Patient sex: F
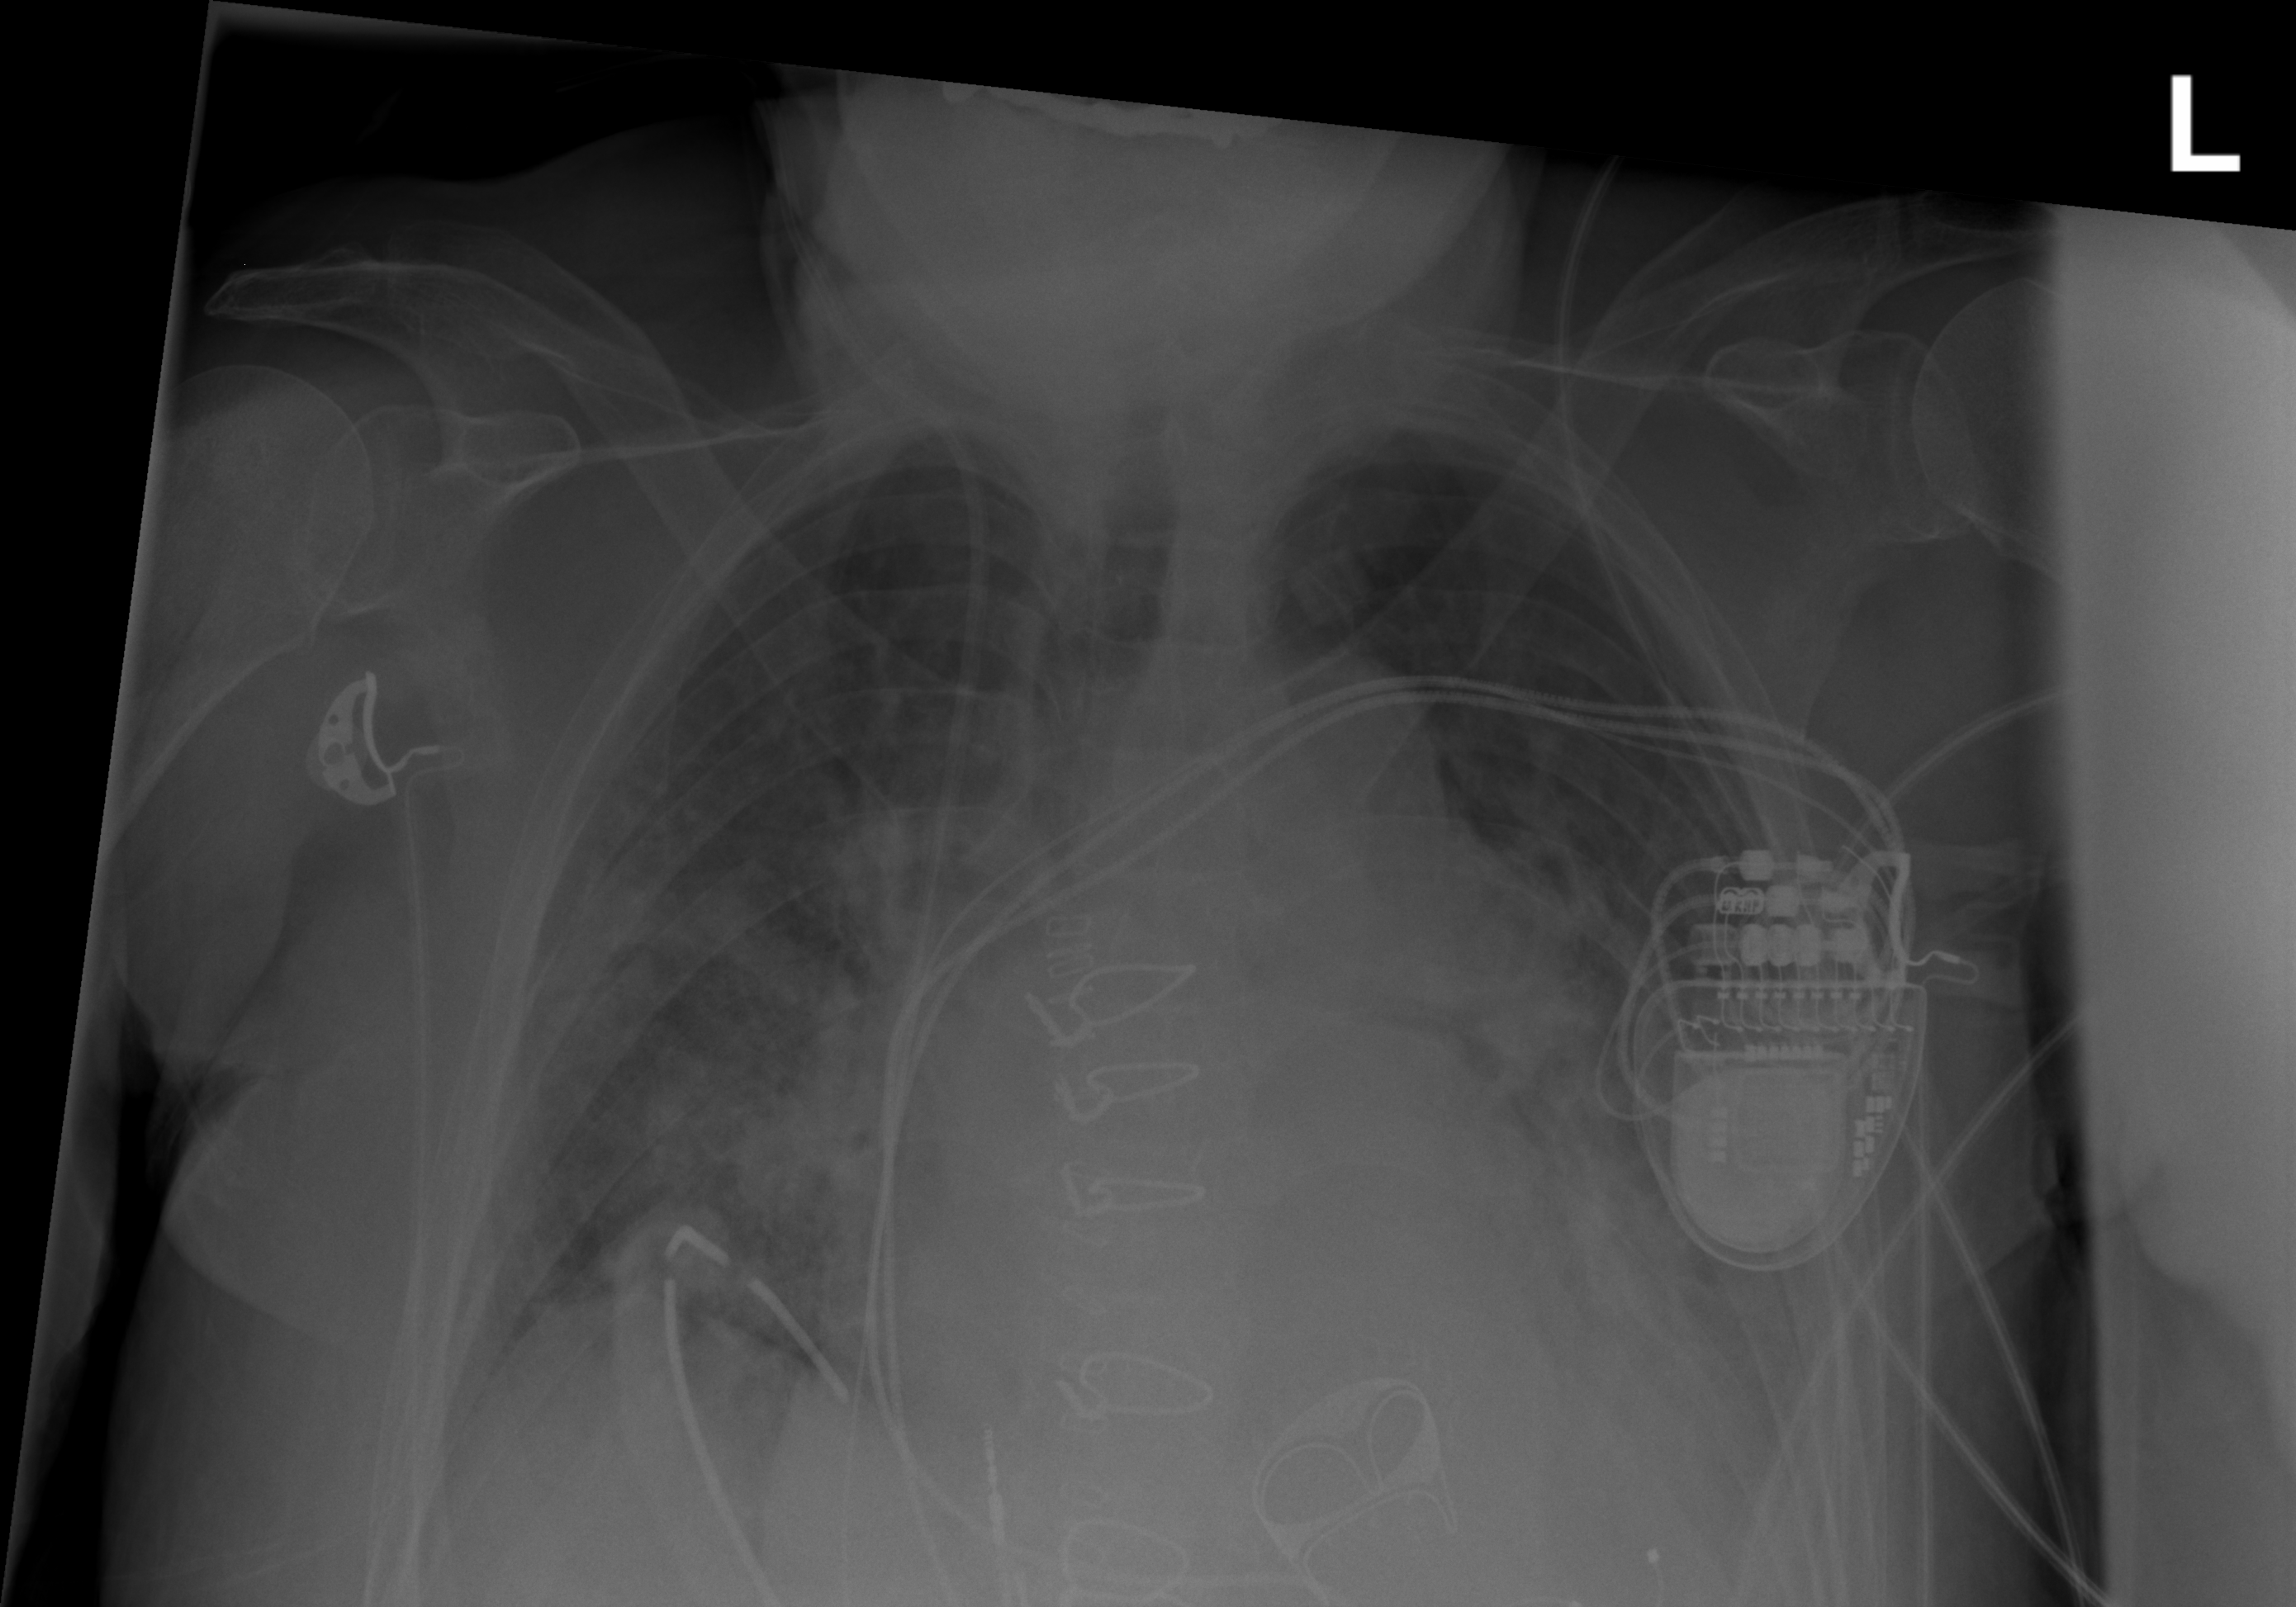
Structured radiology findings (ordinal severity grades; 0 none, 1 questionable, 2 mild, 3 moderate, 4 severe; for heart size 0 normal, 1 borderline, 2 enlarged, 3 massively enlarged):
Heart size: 2
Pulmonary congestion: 2
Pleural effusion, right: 0
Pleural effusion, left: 2
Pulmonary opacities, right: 2
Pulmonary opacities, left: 2
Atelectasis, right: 0
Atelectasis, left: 2